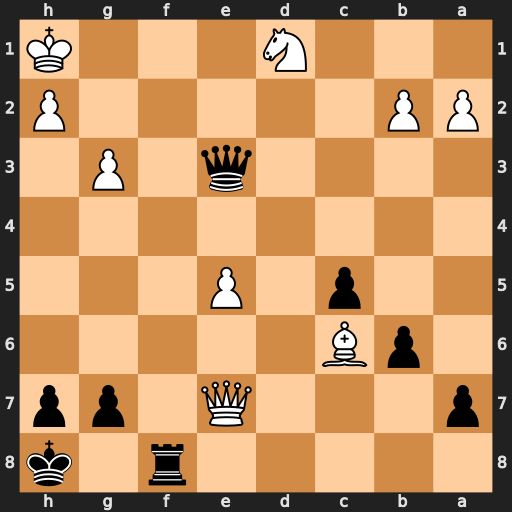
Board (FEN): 5r1k/p3Q1pp/1pB5/2p1P3/8/4q1P1/PP5P/3N3K
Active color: b
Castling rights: -
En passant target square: -
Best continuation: Qe1+ Kg2 Qf1#